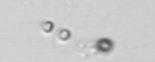
Label: Chaetoceros